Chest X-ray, PA view. Patient: 71 years old, sex F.
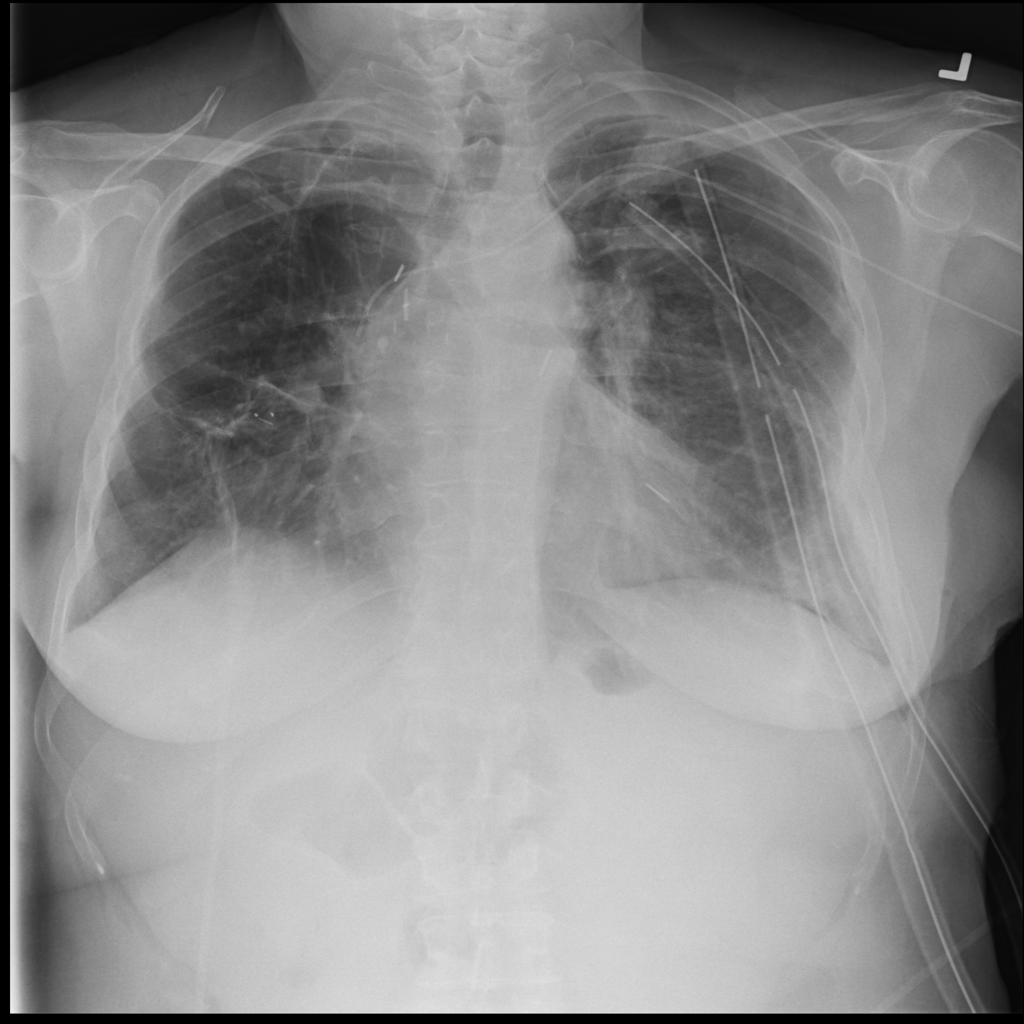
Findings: Nodule, Pleural_Thickening